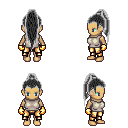
a pixel art fantasy rpg character, female body template, human, tanned skin, white sleeveless shirt, gold greaves, gray extra-long topknot hairstyle, gold gloves, four views (front, back, left, right), 2x2 character sprite sheet, small pixel art, hard edges, no anti-aliasing